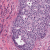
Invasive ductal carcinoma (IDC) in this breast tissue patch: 1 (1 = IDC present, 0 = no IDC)